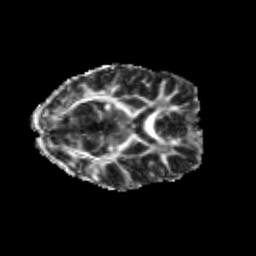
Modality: FA
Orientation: axial
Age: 20
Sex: female
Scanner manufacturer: siemens
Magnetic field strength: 3 T
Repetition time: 3.5 s
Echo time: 0.104 s